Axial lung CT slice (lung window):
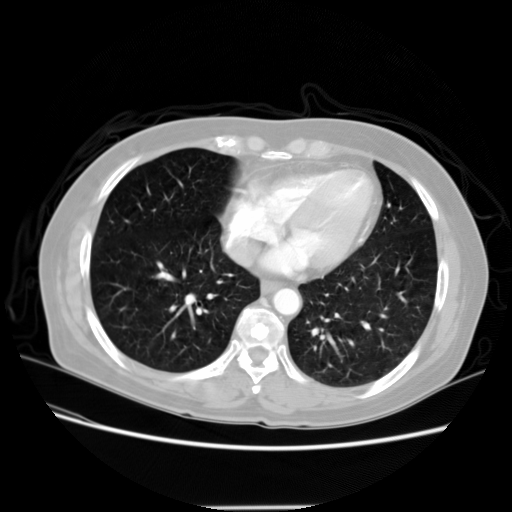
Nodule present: no